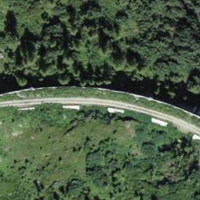
EUNIS habitat code: 44
Species observed at this site:
Cupido minimus